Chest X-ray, PA view. Patient: 34 years old, sex F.
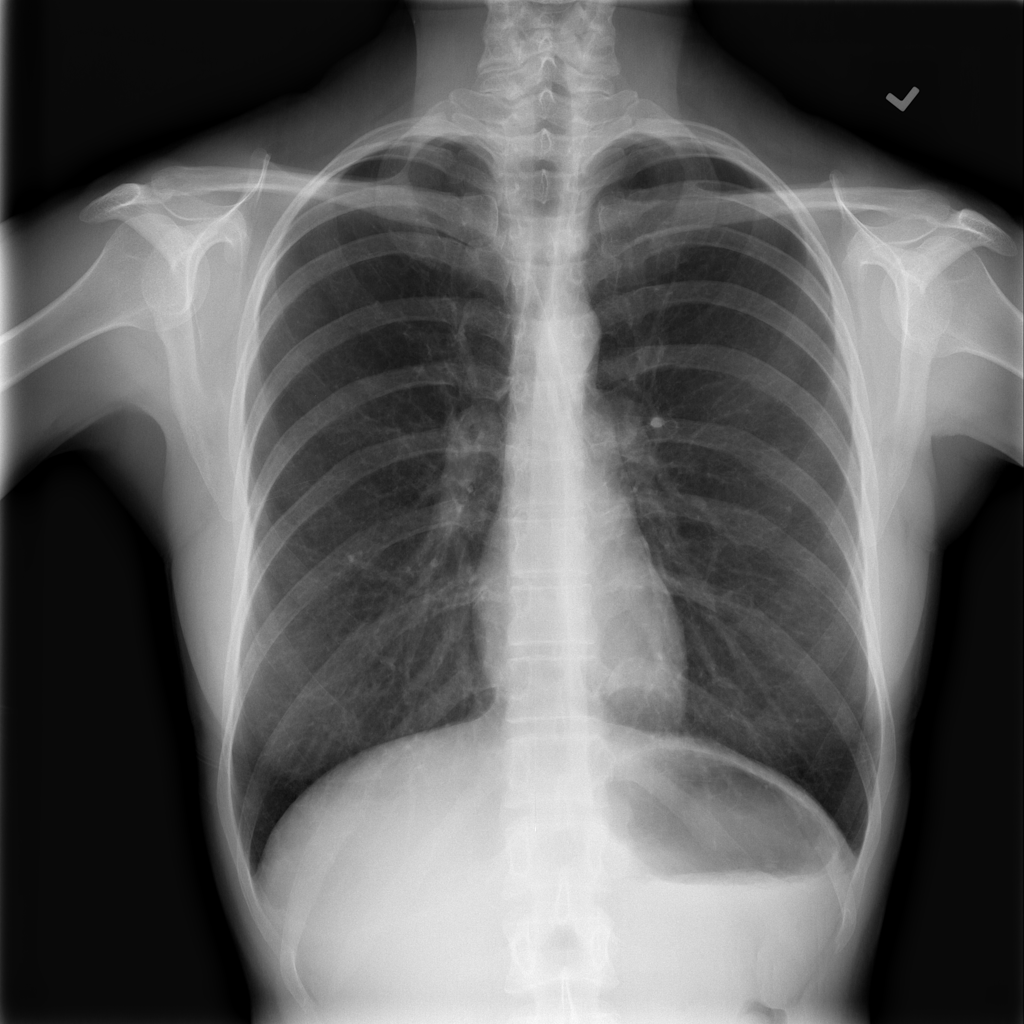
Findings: No Finding